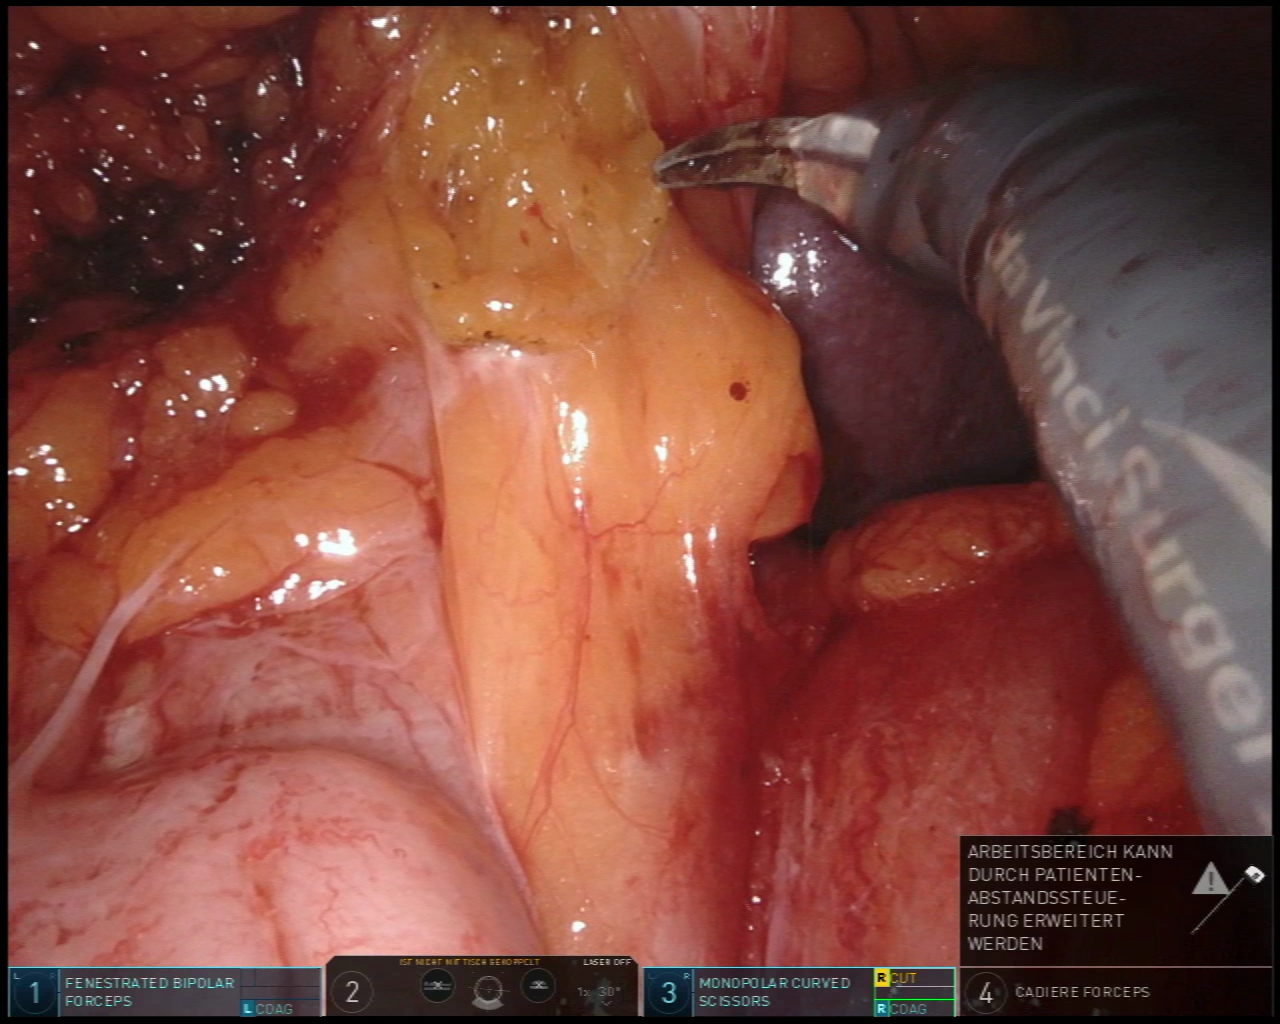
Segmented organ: spleen
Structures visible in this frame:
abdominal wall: no
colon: yes
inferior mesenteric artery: no
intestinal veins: no
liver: no
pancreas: no
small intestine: no
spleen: yes
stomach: no
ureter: no
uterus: no
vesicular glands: no